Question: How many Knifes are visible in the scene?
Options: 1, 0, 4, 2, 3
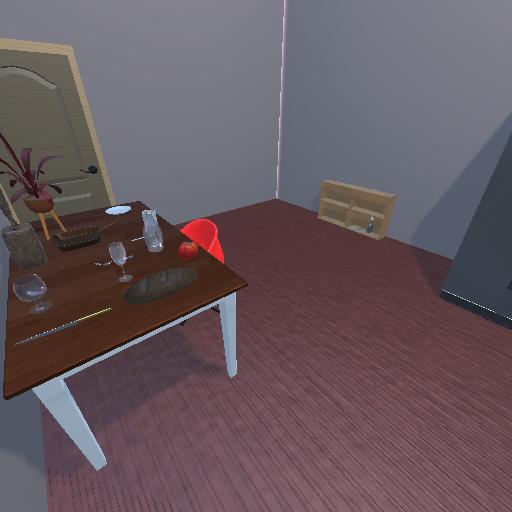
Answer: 1